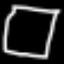
Label: square